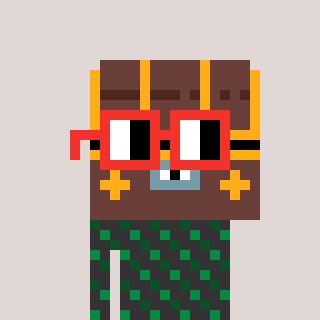
a pixel art character with square red glasses, a treasure chest-shaped head and a grayscale-colored body on a warm background